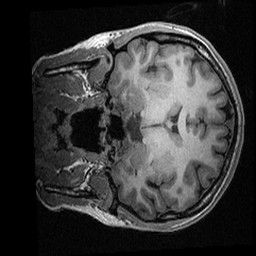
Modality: T1w
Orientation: coronal
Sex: female
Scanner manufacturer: ge
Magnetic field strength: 3 T
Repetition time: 0.0064 s
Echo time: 0.00281 s